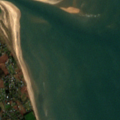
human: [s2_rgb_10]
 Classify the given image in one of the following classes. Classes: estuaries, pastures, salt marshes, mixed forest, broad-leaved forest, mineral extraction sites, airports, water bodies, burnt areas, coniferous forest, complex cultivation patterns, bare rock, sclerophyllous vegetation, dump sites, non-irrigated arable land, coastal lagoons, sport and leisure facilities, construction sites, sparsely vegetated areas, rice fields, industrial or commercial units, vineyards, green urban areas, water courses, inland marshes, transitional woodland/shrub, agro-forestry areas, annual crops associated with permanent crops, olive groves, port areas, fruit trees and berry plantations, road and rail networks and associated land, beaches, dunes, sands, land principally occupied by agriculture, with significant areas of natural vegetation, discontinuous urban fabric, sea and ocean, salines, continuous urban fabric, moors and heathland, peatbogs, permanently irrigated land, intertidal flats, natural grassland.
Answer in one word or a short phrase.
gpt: discontinuous urban fabric, beaches, dunes, sands, intertidal flats, estuaries, sea and ocean